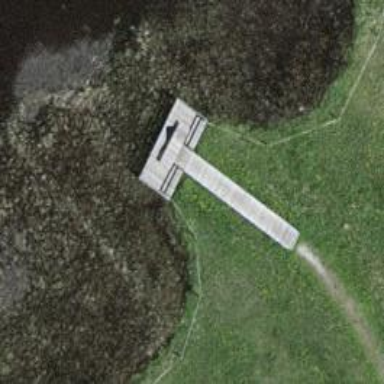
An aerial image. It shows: Path on bridge.